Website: slack
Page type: payment
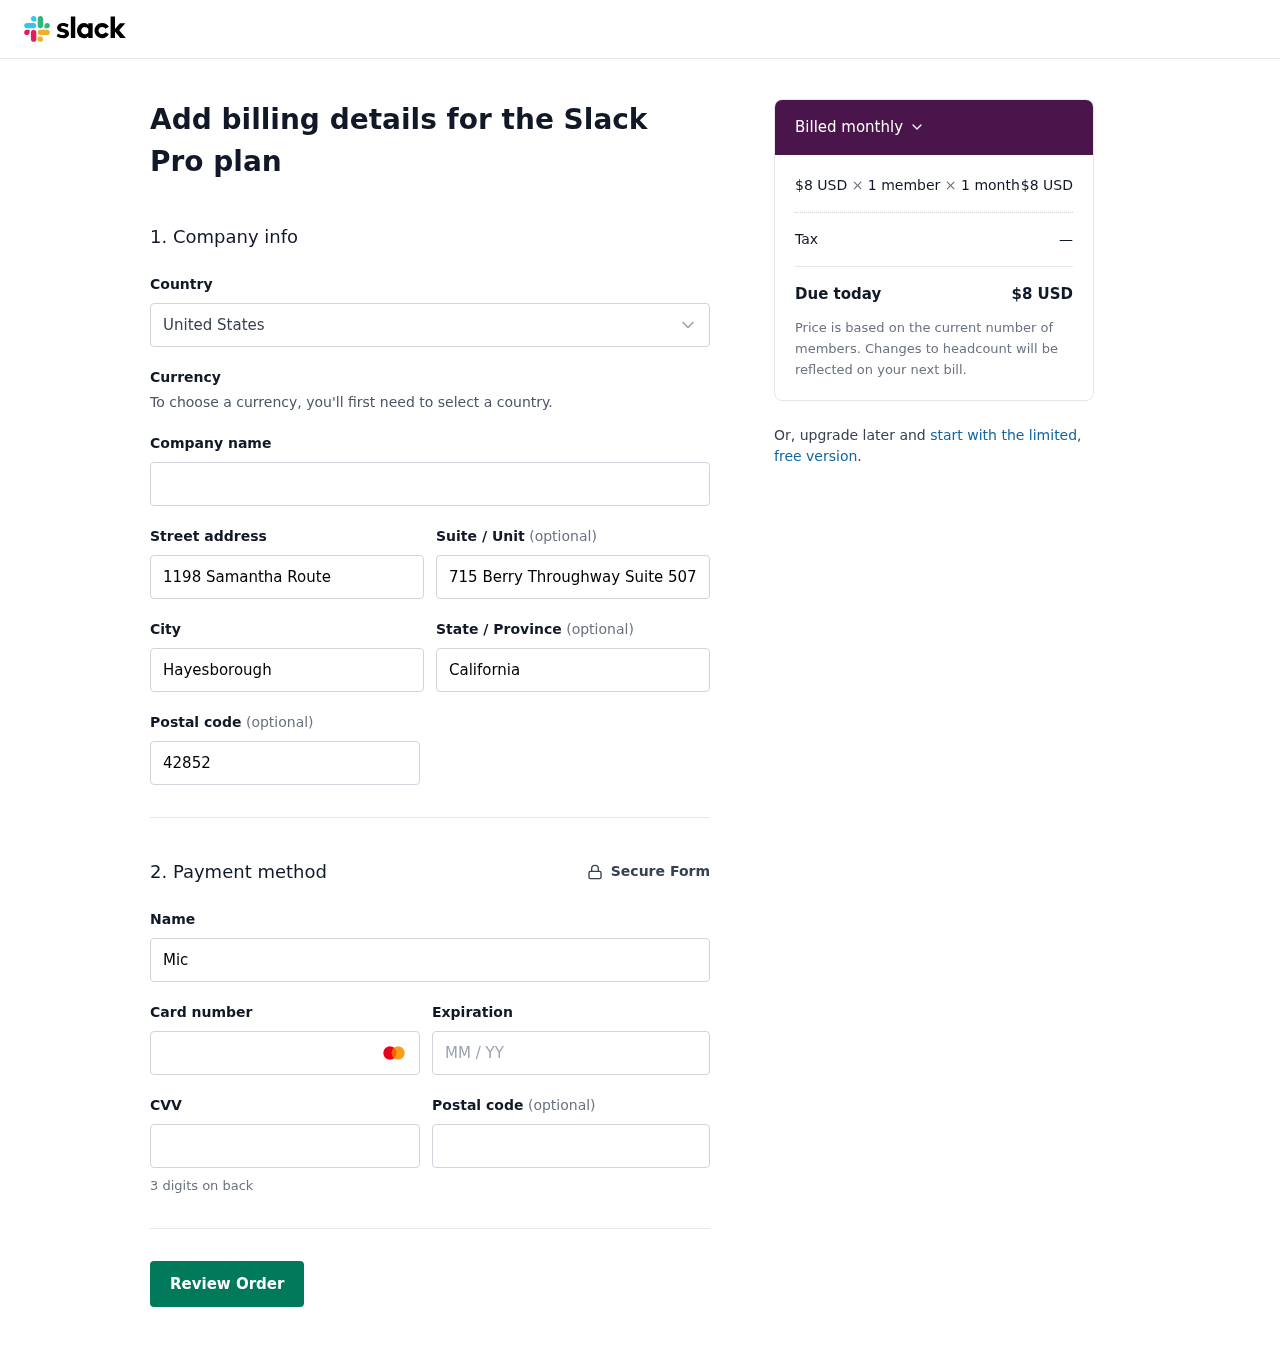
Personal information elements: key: PII_COUNTRY
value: United States
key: PII_STREET
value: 1198 Samantha Route
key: PII_STREET2
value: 715 Berry Throughway Suite 507
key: PII_CITY
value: Hayesborough
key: PII_STATE
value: California
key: PII_POSTCODE
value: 42852
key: PII_FULLNAME
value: Michael Everett
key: PII_CARD_NUMBER
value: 2278 8334 1160 3488
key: PII_CARD_EXPIRY
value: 10/28
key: PII_CARD_CVV
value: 569
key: PII_POSTCODE2
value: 30512
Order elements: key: ORDER_PRICE_PER_MEMBER
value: $8 USD
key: ORDER_NUM_MEMBERS
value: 1 member
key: ORDER_NUM_MONTHS
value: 1 month
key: ORDER_SUBTOTAL
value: $8 USD
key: ORDER_TAX
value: —
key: ORDER_TOTAL
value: $8 USD